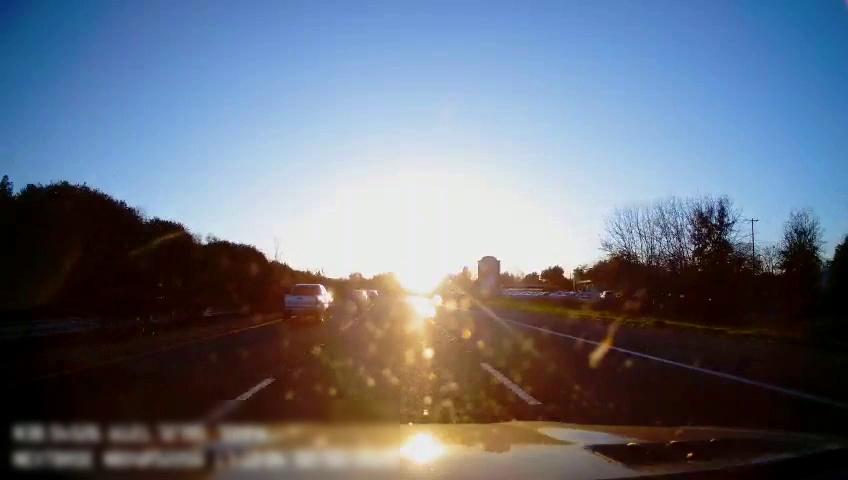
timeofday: Day
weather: Sunny
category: Drivable Space
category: Vehicles | SUV
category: Vehicles | SUV
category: Vehicles | Truck
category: Vehicles | SUV
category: Lanes | Alternate Lane
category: Lanes | Current Lane
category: Lanes | Current Lane
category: Lanes | Alternate Lane
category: Traffic | Signs